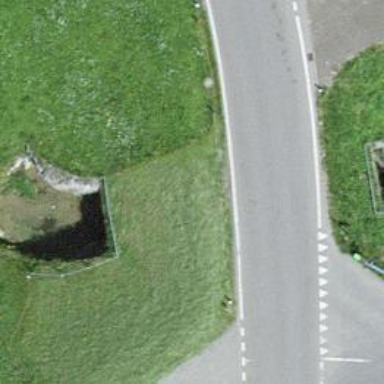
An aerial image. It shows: Culvert tunnel.